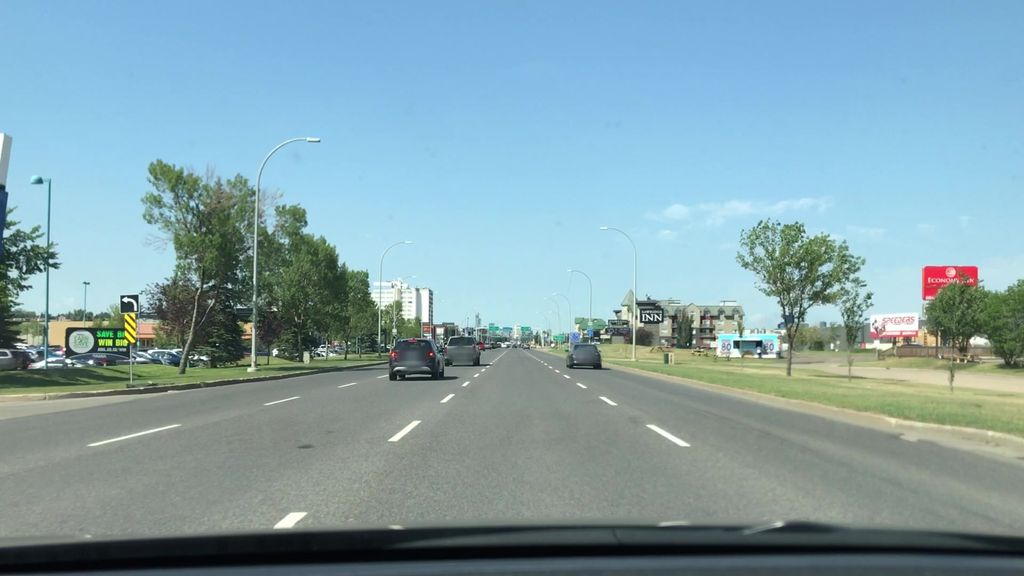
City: edmonton